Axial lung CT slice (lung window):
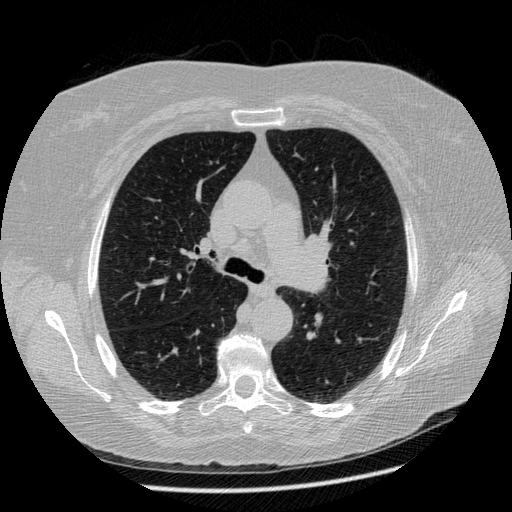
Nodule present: no